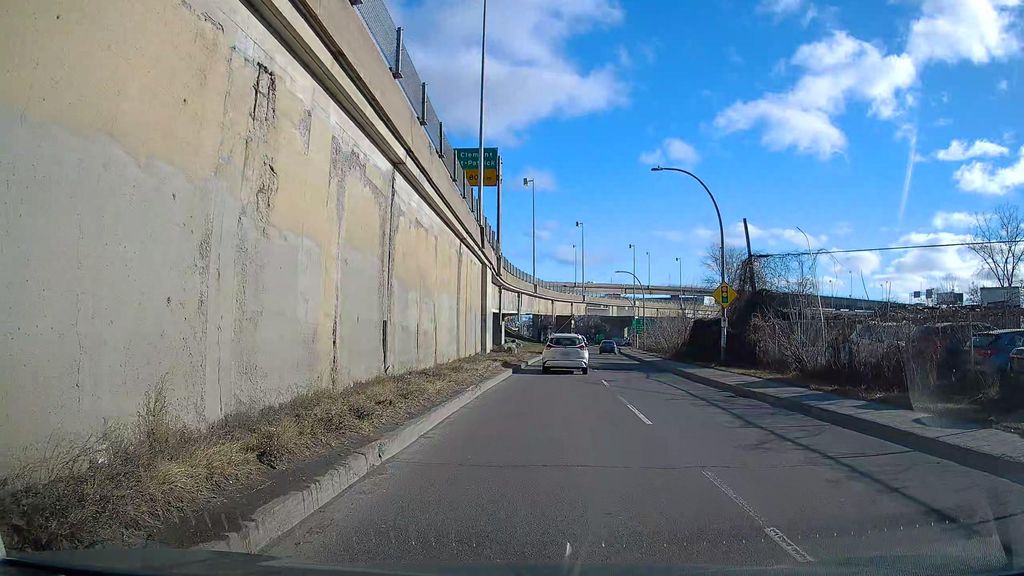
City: montreal